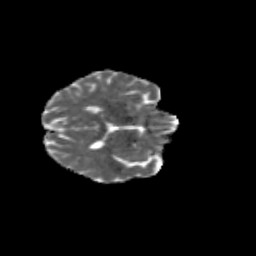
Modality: MD
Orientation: axial
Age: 53
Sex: female
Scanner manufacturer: siemens
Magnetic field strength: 3 T
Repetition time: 4.71 s
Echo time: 0.0906 s